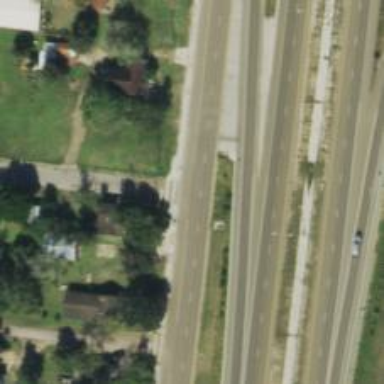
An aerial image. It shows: Asphalt road with frontage access. The road is classified as tertiary.